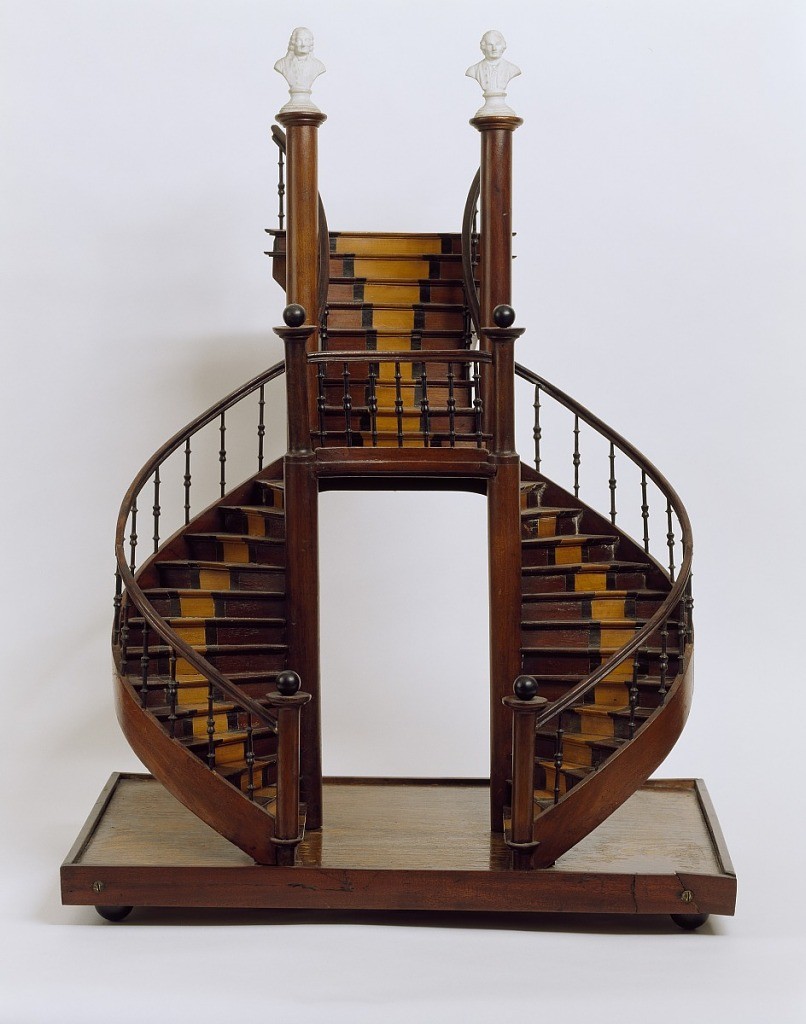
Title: staircase model
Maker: Sèvres Porcelain Manufactory, French, established 1756
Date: early 19th century
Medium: mahogany, ebony, pear (wood) or sycamore, oak; biscuit porcelain
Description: Model of a curved double staircase reaching a landing and continuing up as a single stair; steps and risers inlaid in contrasting wood to emulate carpet; busts of Francois-Marie Arouet, called Voltaire (1694-1778), and Jean-Jacques Rousseau (1712-1778) made of Sèvres biscuit porcelain on newel posts at top.